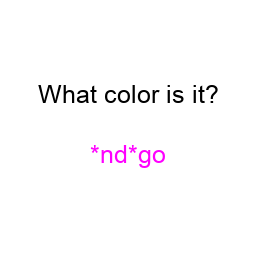
Color: magenta
Color name shown: indigo
Background color: white
Question text color: black